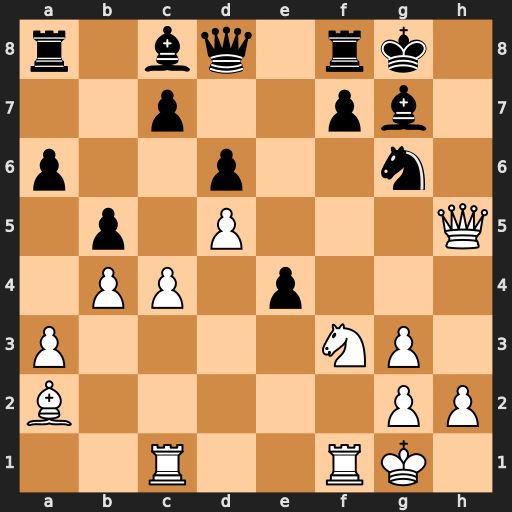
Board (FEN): r1bq1rk1/2p2pb1/p2p2n1/1p1P3Q/1PP1p3/P4NP1/B5PP/2R2RK1
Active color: w
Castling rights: -
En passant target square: -
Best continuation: Ng5 Qxg5 Qxg5